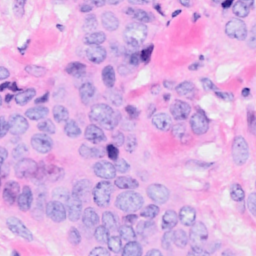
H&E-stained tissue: Breast